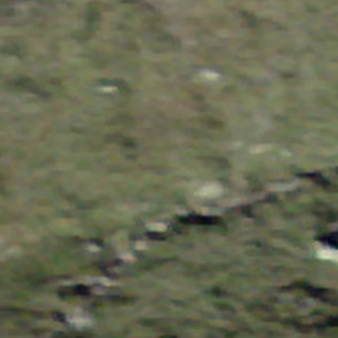
Label: other